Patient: sex M, age 66
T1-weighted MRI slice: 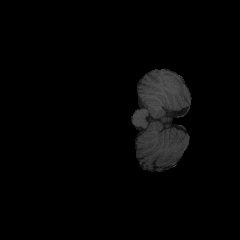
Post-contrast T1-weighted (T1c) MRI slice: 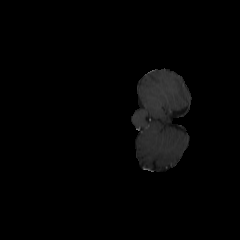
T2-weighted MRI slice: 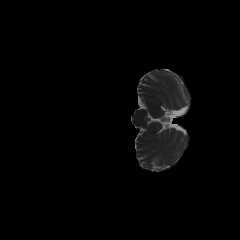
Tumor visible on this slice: no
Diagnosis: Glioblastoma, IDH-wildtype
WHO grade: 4